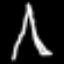
Label: The Eiffel Tower